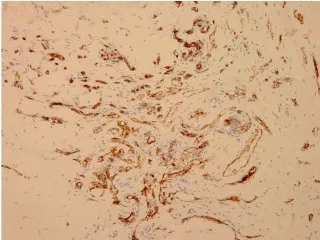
KHE in Patient 2: pathological biopsy of the mediastinal mass, which was located in the deep muscular layer of the left cervical root. HE x 200;. CD31 x 200).
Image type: pathology (immunostaining)